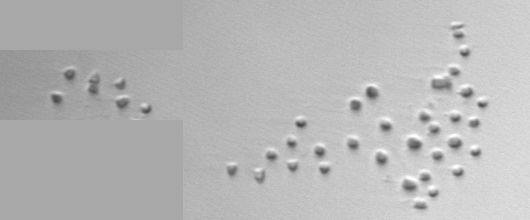
Label: Parvicorbicula_socialis